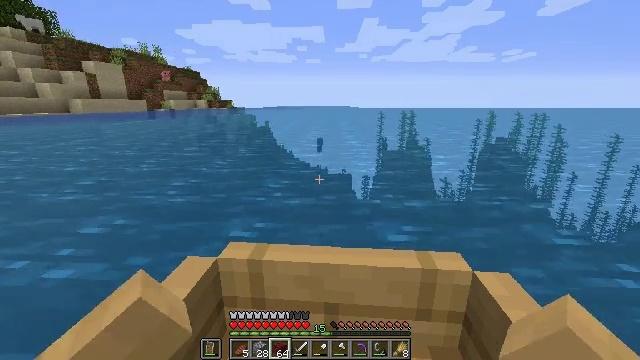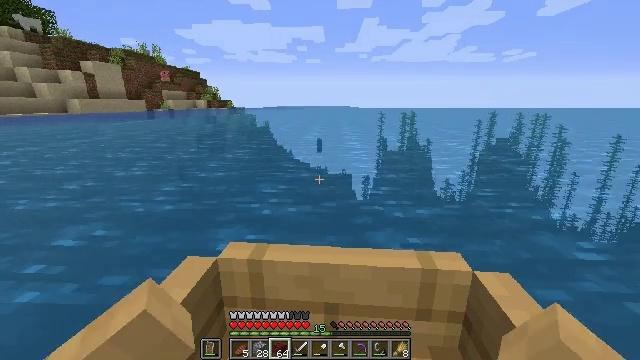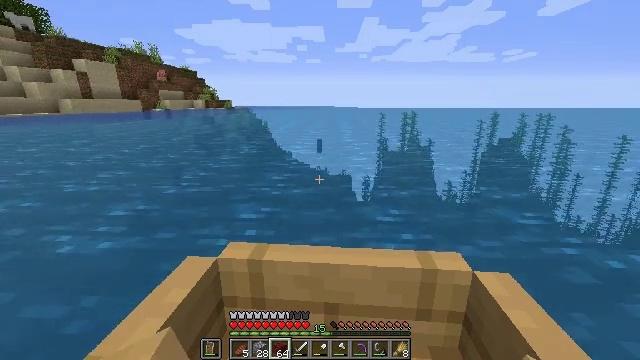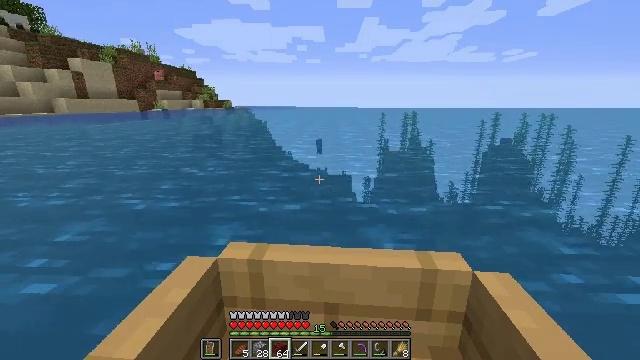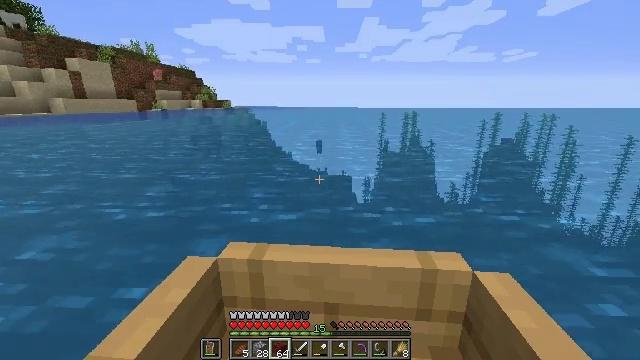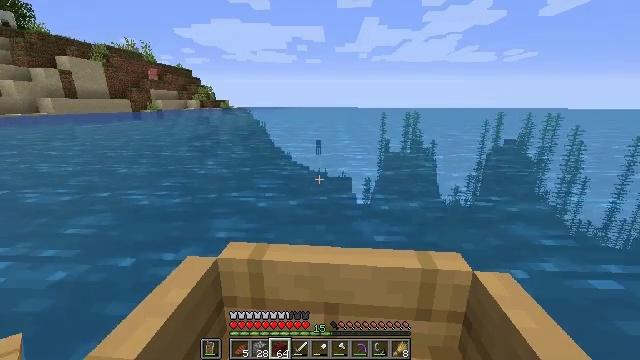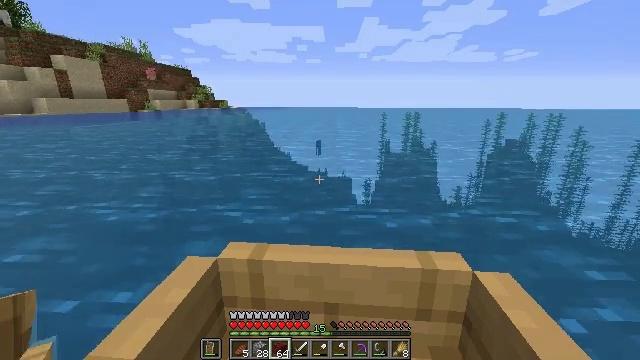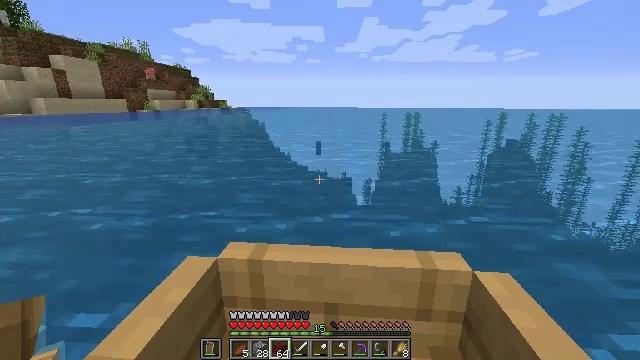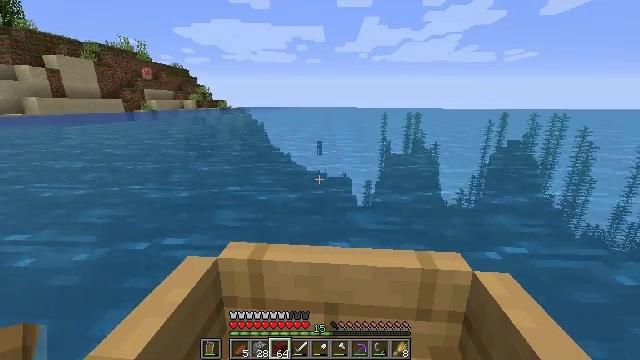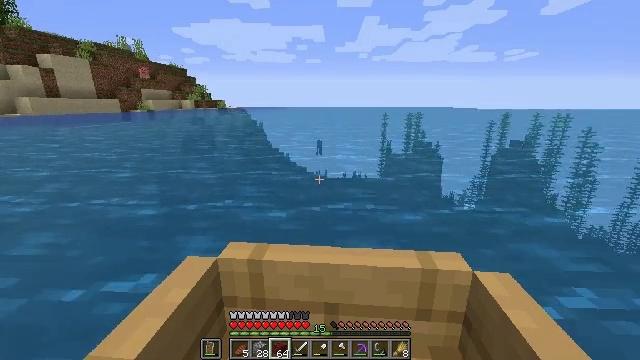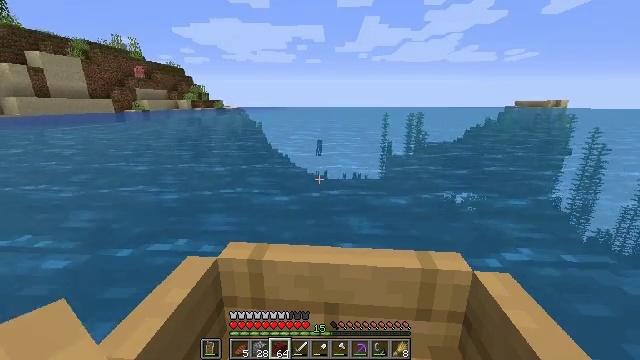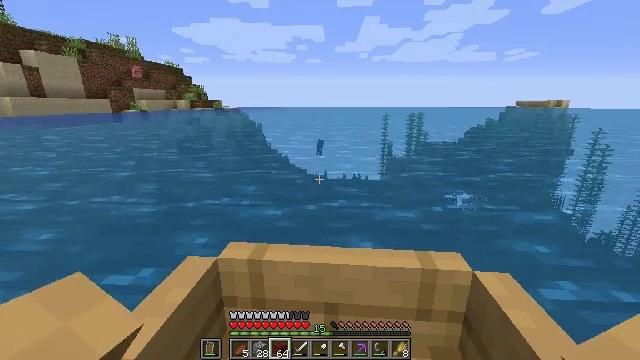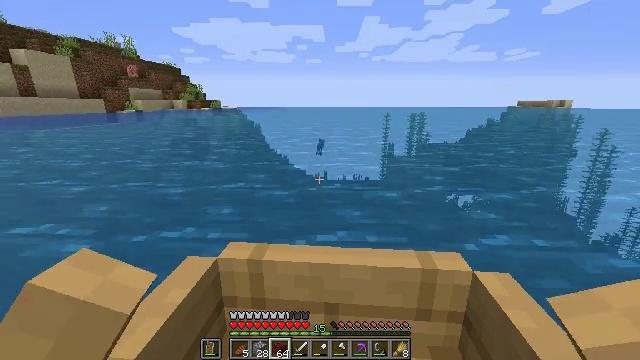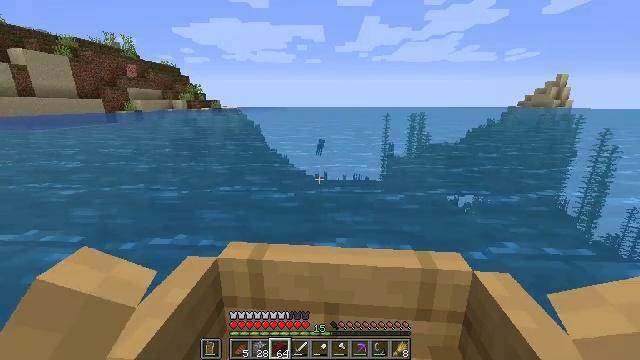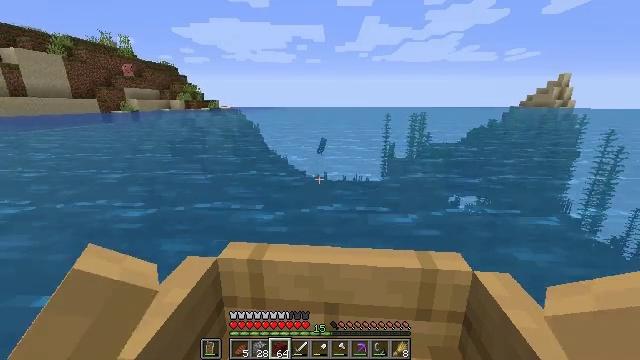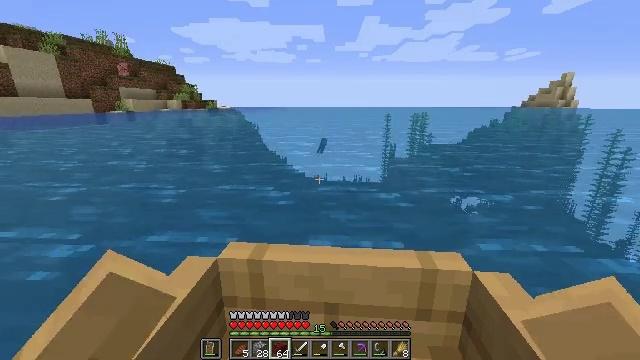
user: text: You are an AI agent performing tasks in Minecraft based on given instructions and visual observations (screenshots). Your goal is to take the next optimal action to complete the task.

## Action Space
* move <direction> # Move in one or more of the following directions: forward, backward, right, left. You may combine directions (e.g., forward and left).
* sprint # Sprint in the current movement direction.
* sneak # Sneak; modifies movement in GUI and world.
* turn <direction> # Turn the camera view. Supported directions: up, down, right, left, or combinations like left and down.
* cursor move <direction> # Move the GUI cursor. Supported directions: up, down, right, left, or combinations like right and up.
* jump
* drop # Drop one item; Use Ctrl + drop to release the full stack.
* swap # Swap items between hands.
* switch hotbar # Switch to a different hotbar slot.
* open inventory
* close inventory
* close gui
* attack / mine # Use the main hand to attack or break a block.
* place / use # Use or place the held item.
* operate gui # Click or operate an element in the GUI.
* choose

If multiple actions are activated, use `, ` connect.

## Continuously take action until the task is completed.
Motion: motion action
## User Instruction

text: craft item air
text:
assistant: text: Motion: move forward
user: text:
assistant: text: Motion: move forward
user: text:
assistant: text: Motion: move forward
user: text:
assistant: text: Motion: move forward
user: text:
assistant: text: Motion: move forward
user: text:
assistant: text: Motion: move forward
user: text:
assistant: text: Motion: move forward
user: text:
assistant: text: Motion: move forward
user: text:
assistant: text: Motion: move forward
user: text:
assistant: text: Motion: move forward
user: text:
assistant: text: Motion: move forward
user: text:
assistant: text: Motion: move forward
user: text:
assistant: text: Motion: move forward
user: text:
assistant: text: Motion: move forward
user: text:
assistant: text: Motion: move forward
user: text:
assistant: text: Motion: move forward
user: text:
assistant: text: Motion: move forward
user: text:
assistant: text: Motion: move forward
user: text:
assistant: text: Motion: move forward
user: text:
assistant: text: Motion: move forward
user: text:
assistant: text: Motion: move forward
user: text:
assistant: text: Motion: move forward
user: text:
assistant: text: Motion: move forward
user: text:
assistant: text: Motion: move forward
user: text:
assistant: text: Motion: move forward
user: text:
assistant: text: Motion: move forward
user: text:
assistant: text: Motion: move forward
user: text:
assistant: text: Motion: move forward
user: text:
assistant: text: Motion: move forward
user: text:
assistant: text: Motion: move forward